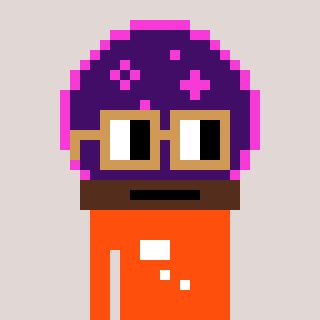
a pixel art character with square brown glasses, a crystalball-shaped head and a orange-colored body on a warm background